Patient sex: M
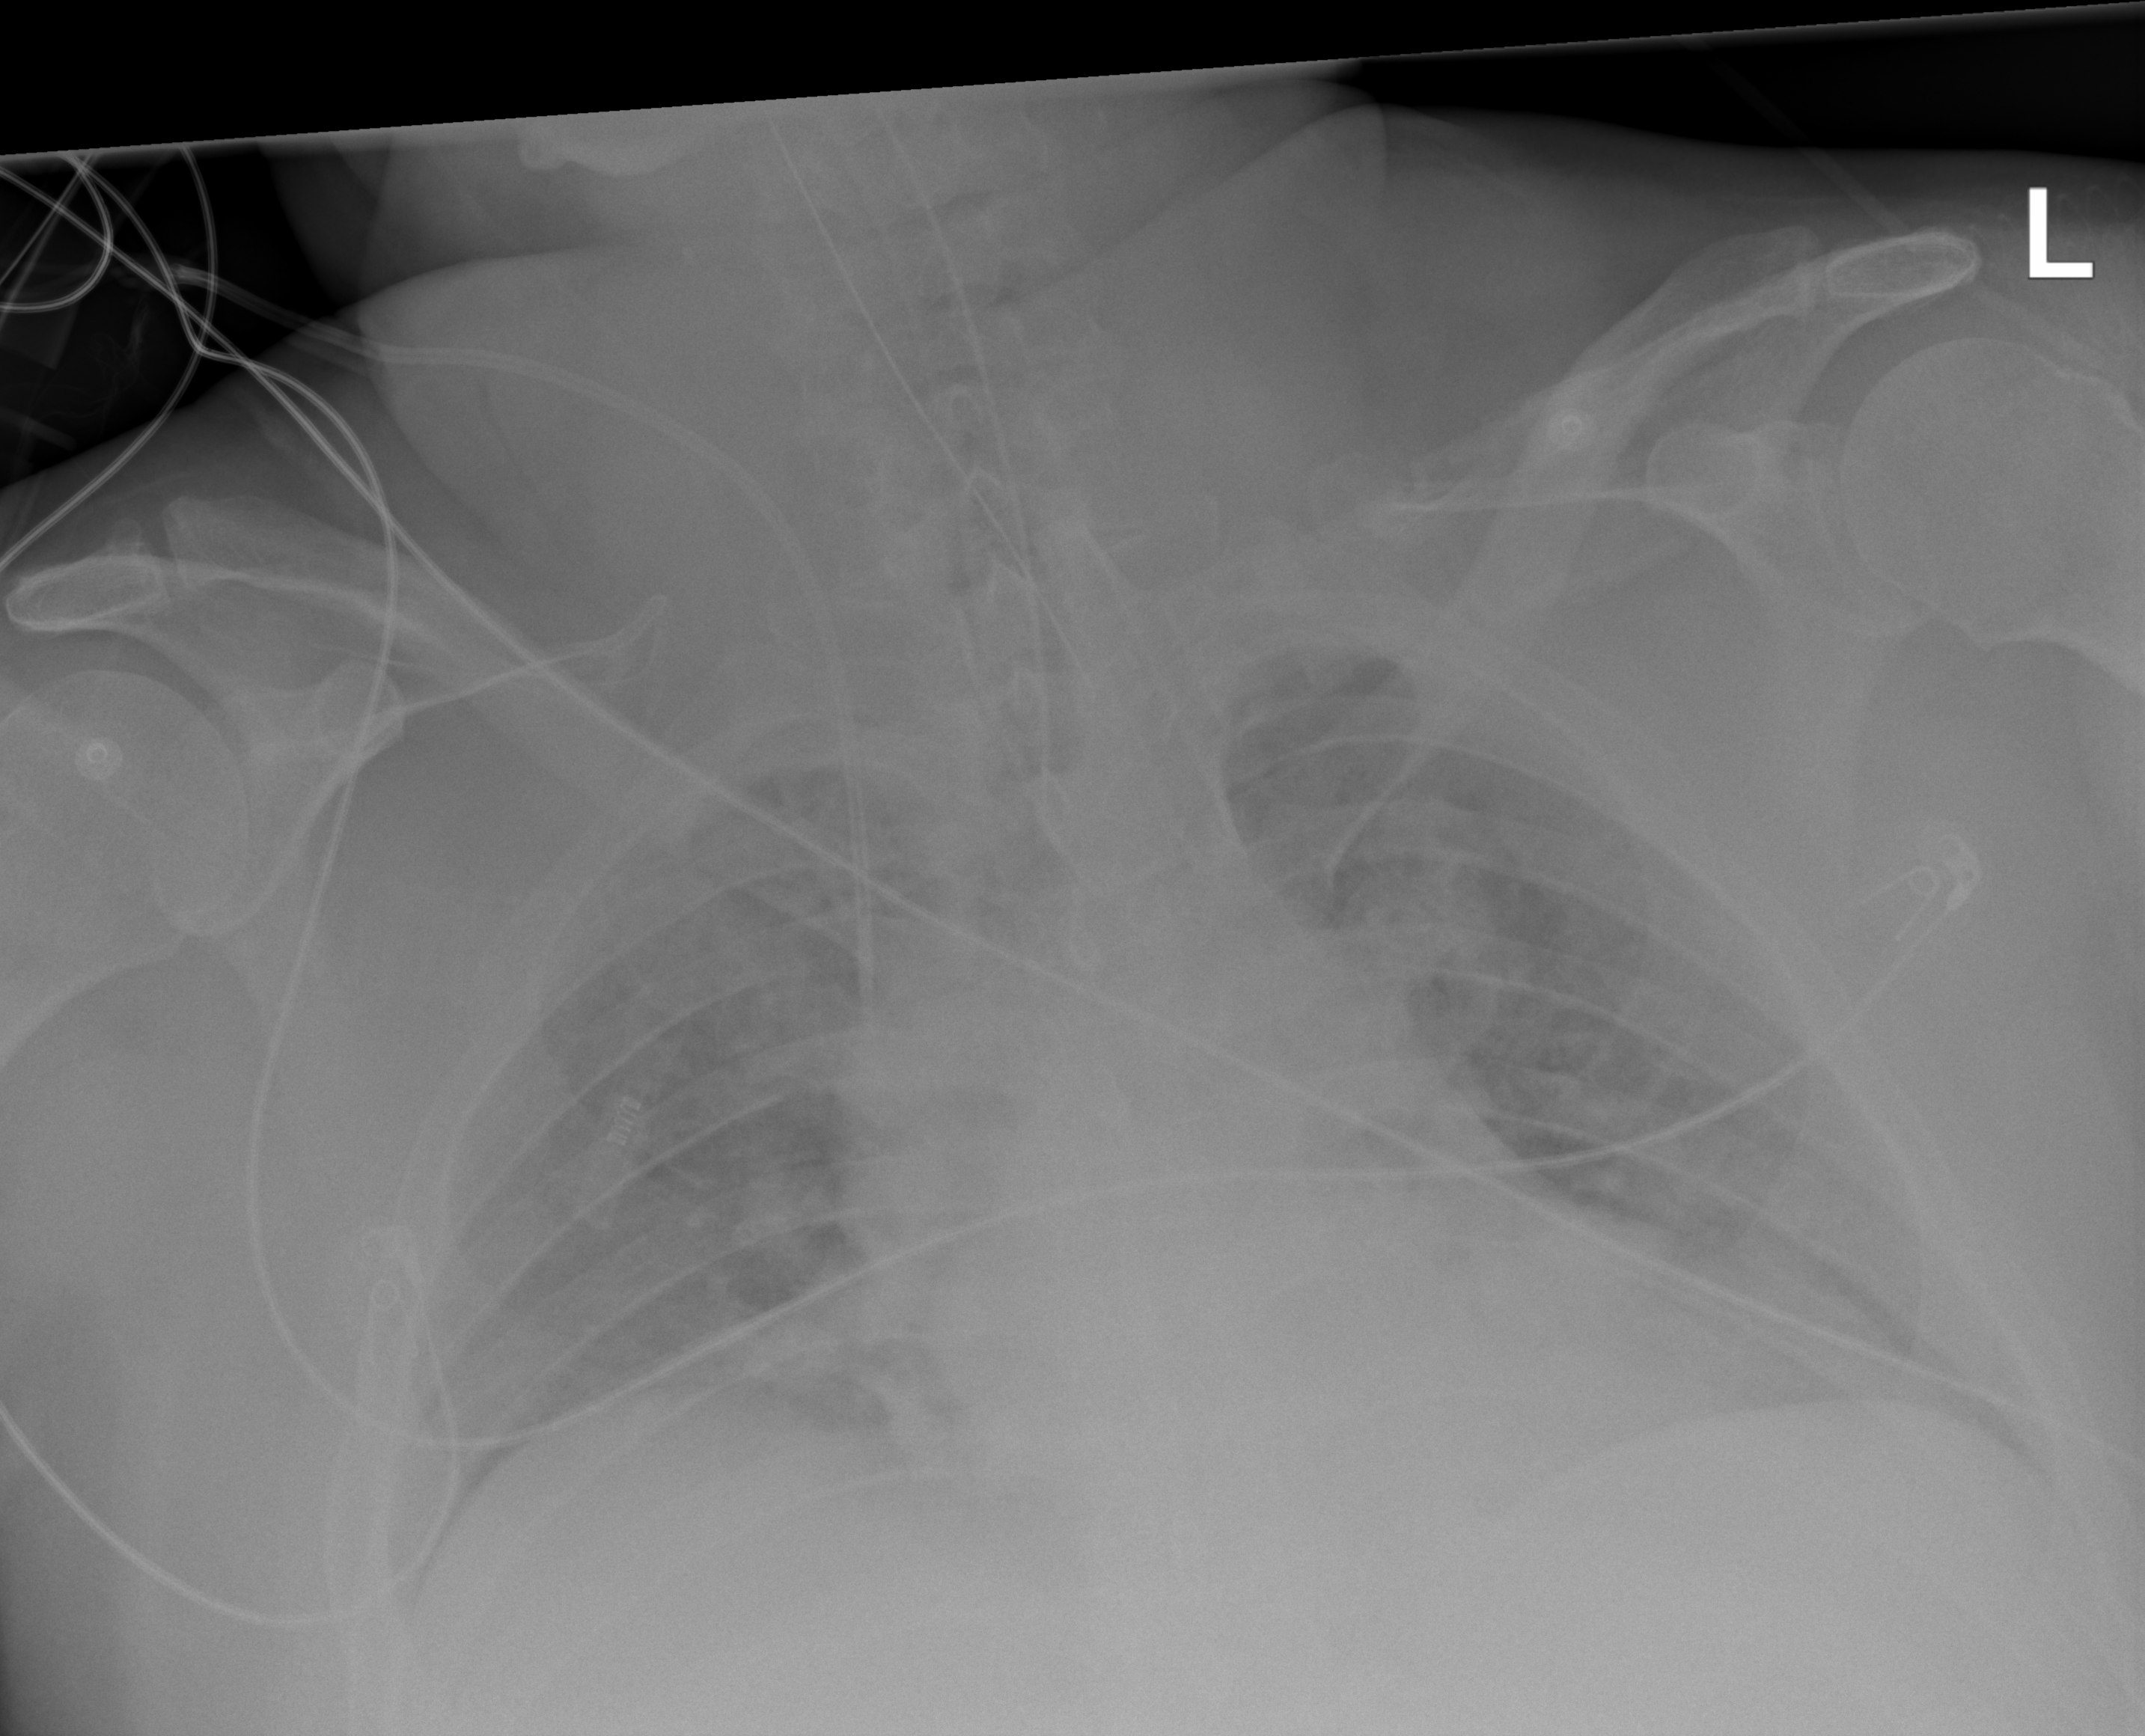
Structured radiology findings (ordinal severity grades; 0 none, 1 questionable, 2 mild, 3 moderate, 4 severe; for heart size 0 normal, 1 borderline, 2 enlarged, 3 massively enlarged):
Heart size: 0
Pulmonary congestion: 2
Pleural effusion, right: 1
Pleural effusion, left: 0
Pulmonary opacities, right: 2
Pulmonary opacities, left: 2
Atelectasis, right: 2
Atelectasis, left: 0